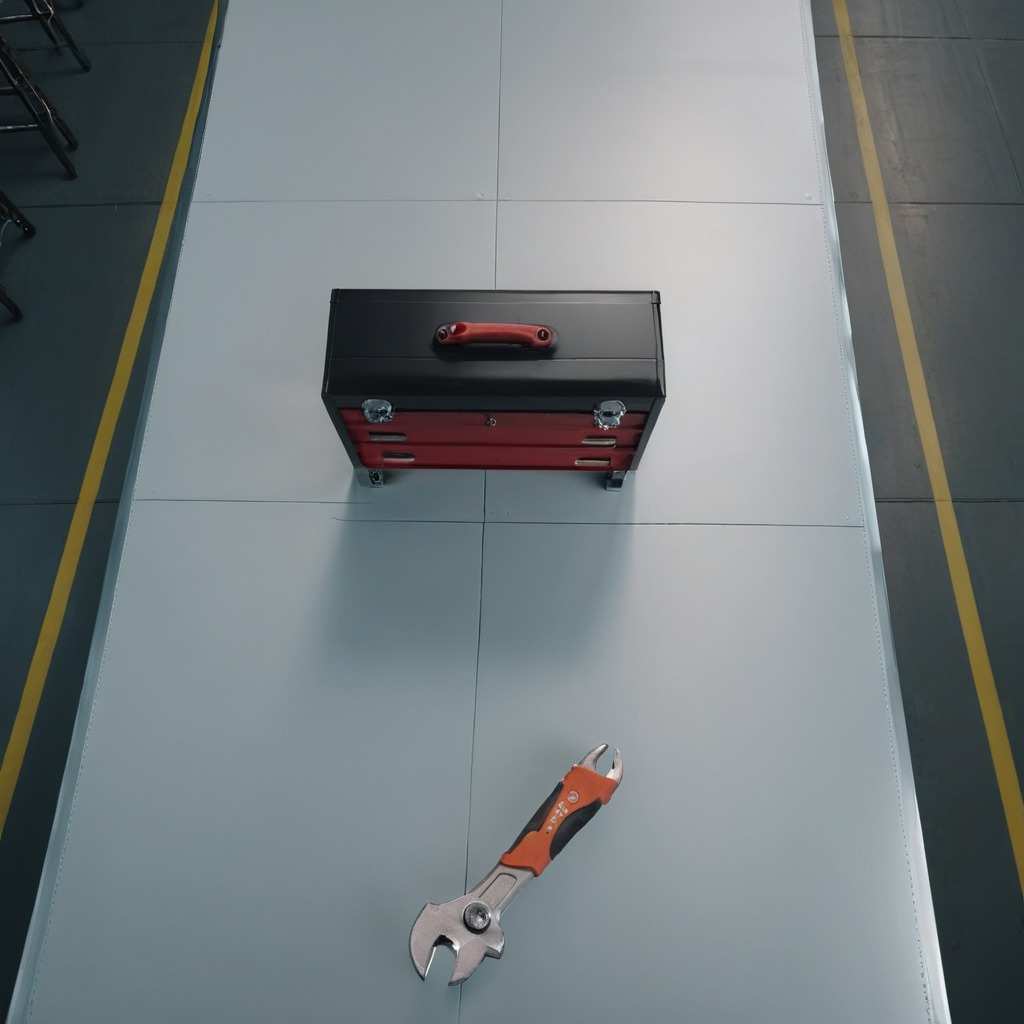
A wrench is lying on the toolbox surface in the airplane hangar workshop 8K.